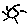
Label: sun